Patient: sex M, age 59
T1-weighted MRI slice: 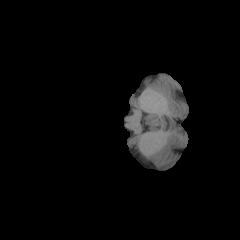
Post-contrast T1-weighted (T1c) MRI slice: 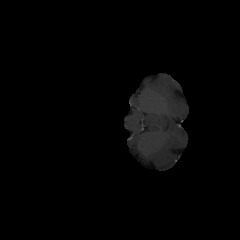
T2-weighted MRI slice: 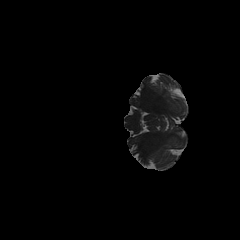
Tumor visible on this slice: no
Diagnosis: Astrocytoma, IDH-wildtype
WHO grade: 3